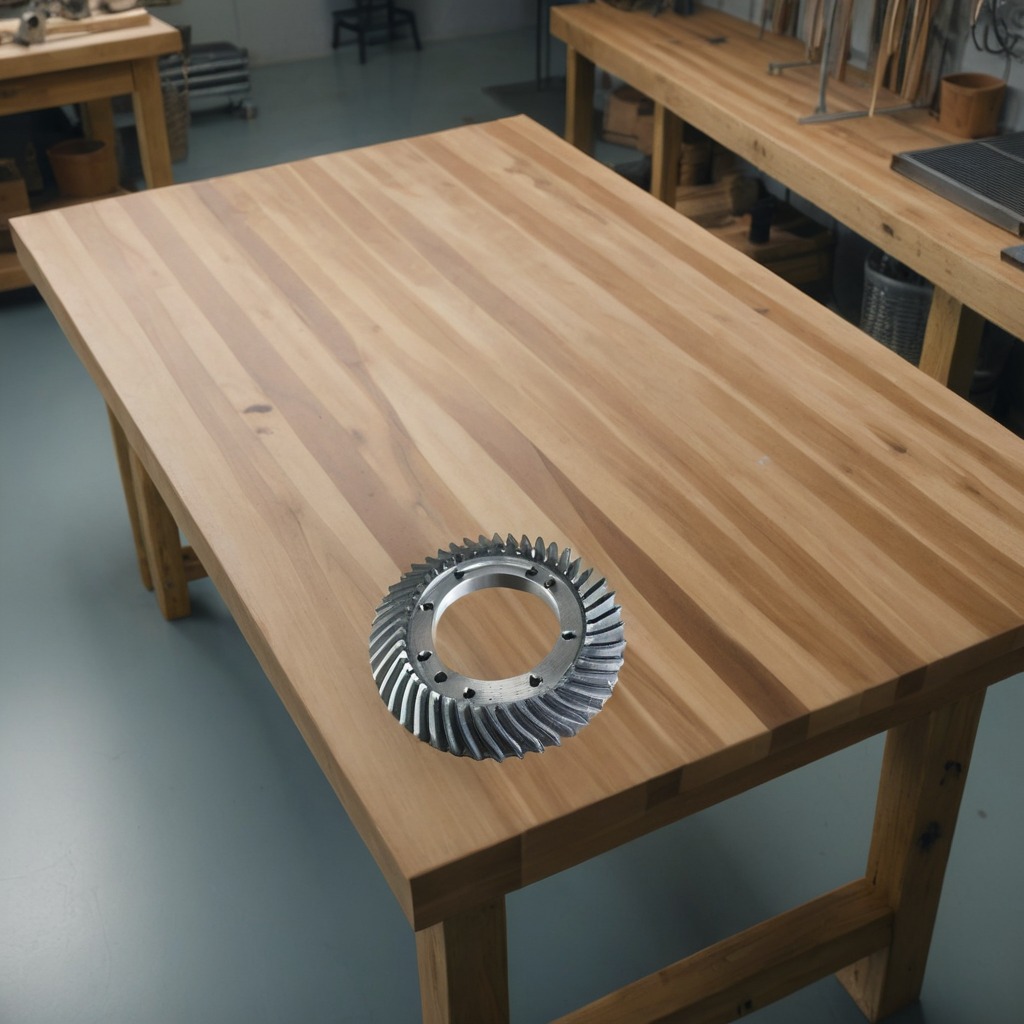
A steel gear with teeth is lying on the workbench.